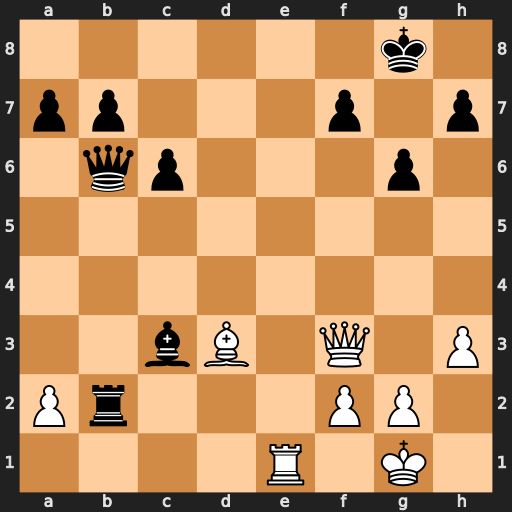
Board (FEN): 6k1/pp3p1p/1qp3p1/8/8/2bB1Q1P/Pr3PP1/4R1K1
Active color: w
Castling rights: -
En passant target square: -
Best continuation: Bc4 Rxf2 Re8+ Kg7 Qxc3+